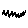
Label: zigzag